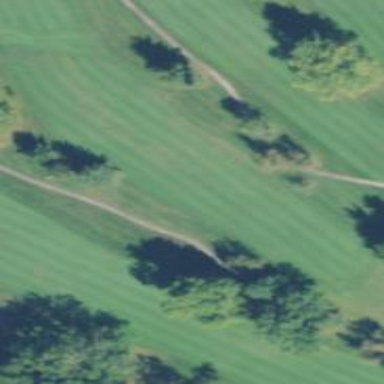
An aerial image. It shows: Grassy area designated as golf fairway.